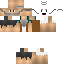
A male human skin with medium skin, wearing brown long hair dressed in a blue hoodie and black pants, featuring a closed mouth.